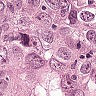
Metastatic tissue present: yes